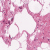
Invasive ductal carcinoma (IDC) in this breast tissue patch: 0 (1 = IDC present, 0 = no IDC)